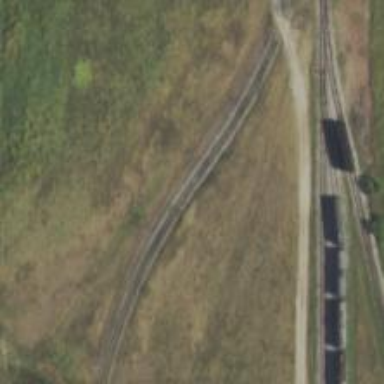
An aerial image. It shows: Railway spur service.